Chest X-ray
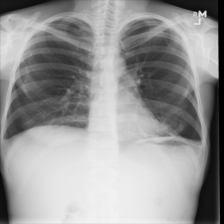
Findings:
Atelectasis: negative
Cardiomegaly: negative
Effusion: negative
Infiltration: negative
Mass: negative
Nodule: negative
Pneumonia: negative
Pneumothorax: negative
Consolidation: negative
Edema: negative
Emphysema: negative
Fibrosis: negative
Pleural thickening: negative
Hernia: negative